Aerial crown-view tile of a tropical tree (Barro Colorado Island, Panama), acquired 20250124:
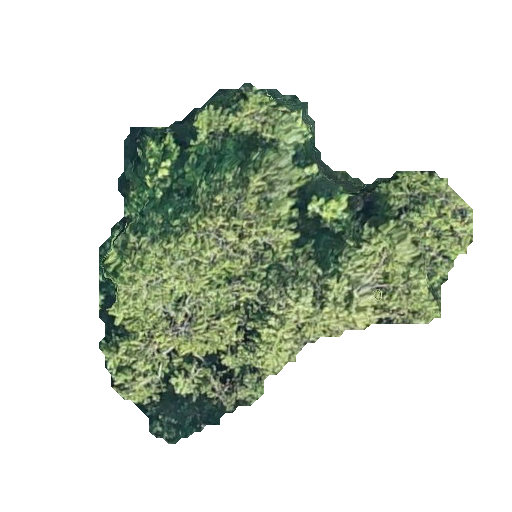
Species: Luehea seemannii
GBIF accepted scientific name: Luehea seemannii
Crown area: 121.029 m²